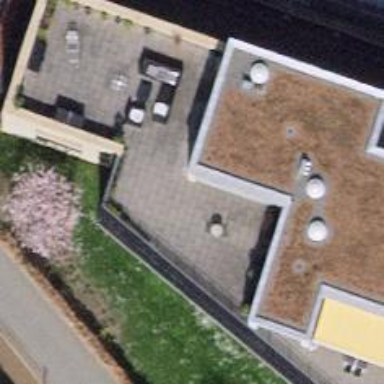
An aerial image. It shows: Residential building with flat red roof and khaki exterior.